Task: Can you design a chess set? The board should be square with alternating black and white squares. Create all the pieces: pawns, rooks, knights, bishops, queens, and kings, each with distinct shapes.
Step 2070:
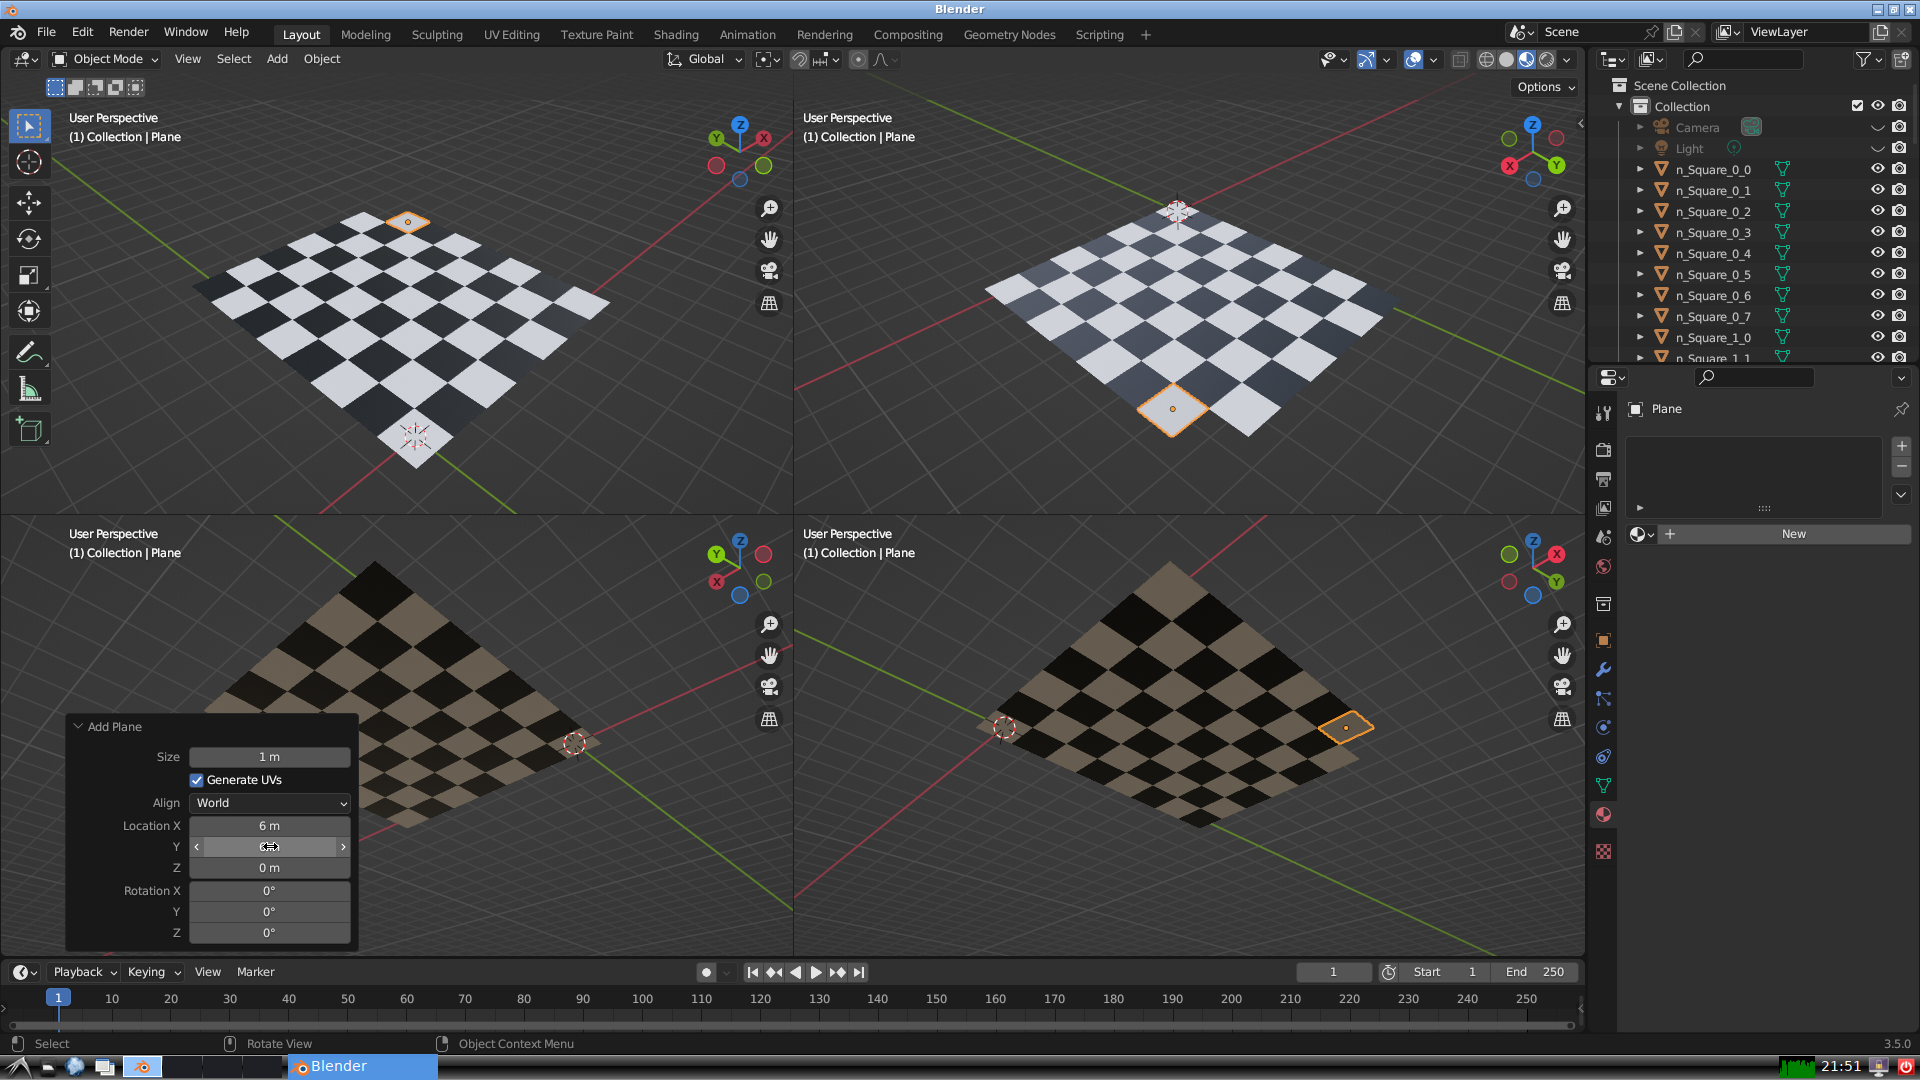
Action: {"mouse_move": [270, 867]}